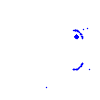
Particle: kaon